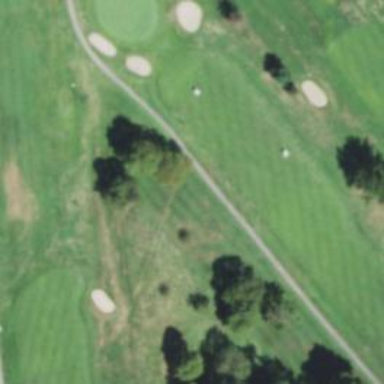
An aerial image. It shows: Pathway for golfing.